Question: i use crystal report in C# winform program. in rpt file,i set detail section in to multiple columns. i put two table in detail section and set "Across and Down" for it.i want to first one table is filled until page1 is finished, after this,after new page is start, second table is start to filling. and after second table is filled, new page(page2) is start. how do i do?
now, in run time, first record is put in table1, second record is put in table2, third record is put in table1 and so on.

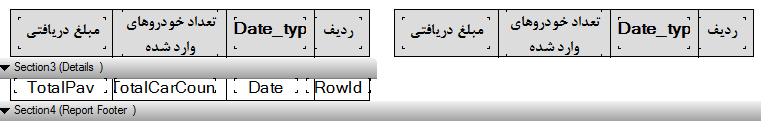
Answer: Your question is rather confusing, but what you describe is down then across- have you tried that?